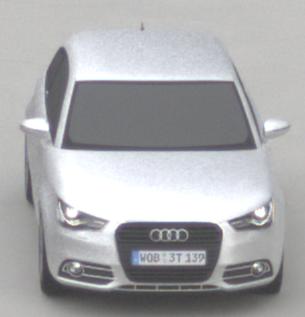
Make: Audi
Model: A1 Sportback 1.2 TFSI
Detailed model: A1 (8X) Sportback
Model produced from: 2012/03
Model produced until: 2014/11
Doors: 5
Color: white
Road condition: dry road
Daytime: morning or afternoon
Contrast: low contrast